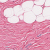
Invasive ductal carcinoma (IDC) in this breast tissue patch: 0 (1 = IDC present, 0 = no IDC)